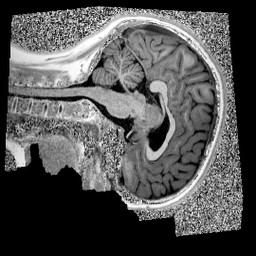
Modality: UNIT1
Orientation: sagittal
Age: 12
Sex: female
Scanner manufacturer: siemens
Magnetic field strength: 3 T
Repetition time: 4 s
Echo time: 0.00299 s